Field crop: maize
Growth stage: 2
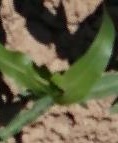
Species: maize